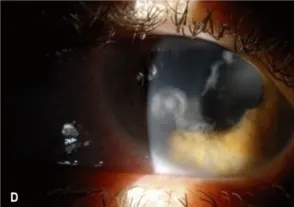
Day 15 after its discontinuation.
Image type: ophthalmic_imaging (slit_lamp_photograph)